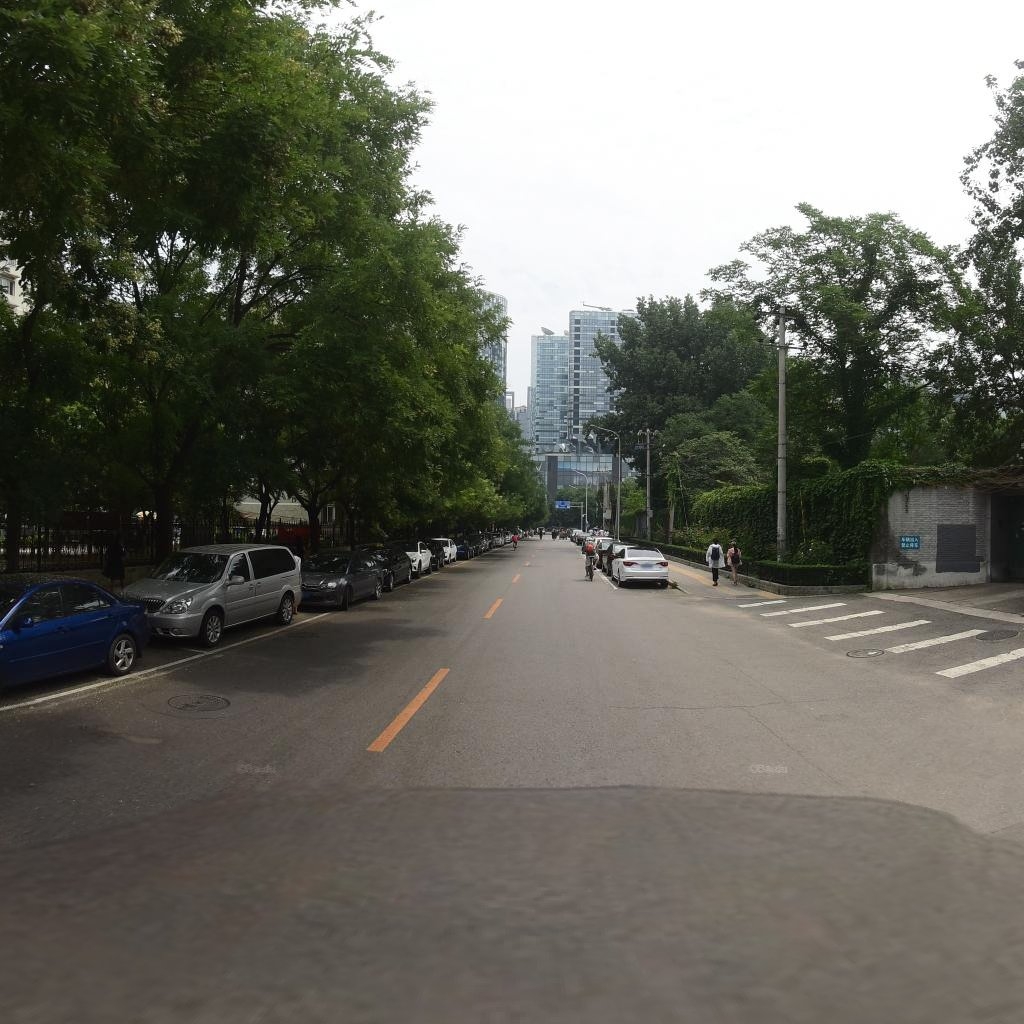
Region: Dongcheng
Road damage annotations: longitudinal crack, longitudinal crack, transverse crack, manhole cover, manhole cover, manhole cover